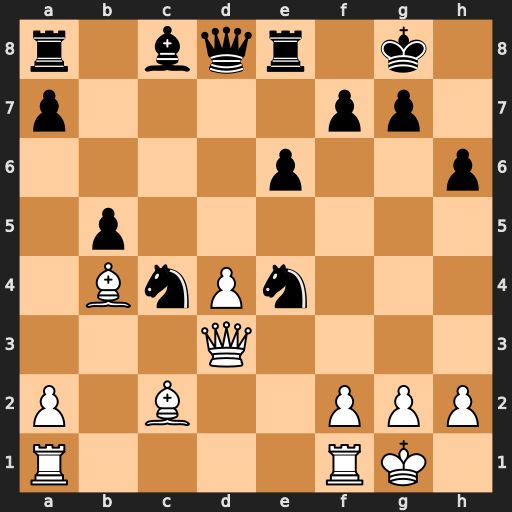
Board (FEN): r1bqr1k1/p4pp1/4p2p/1p6/1BnPn3/3Q4/P1B2PPP/R4RK1
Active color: w
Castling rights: -
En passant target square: -
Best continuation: Qxe4 f5 Qxa8